Question: I don't know if this is a programming or math question, but I have put together some short examples of FFT. I load in a 440hz wave and add some sine waves on top, but for some reason, the spectrum has a 'wave' that I don't understand.
The spectrum, as I understand it, should have the same |Y(freq)| value for all frequencies.
'''
from pylab import plot, show, xlabel, ylabel, subplot
from scipy import fft, arange
from numpy import linspace, array
# from scipy.io.wavfile import read,write
import scikits.audiolab as audio
import math
def plotSpectru(y,Fs):
n = len(y) # lungime semnal
k = arange(n)
T = n/Fs
frq = k/T # two sides frequency range
frq = frq[range(n/2)] # one side frequency range
Y = fft(y)/n # fft computing and normalization
Y = Y[range(n/2)]
plot(frq,abs(Y),'r') # plotting the spectrum
xlabel('Freq (Hz)')
ylabel('|Y(freq)|')
Fs = 44100; # sampling rate
# (data, rate, bits) = audio.wavread('440Hz_44100Hz_16bit_05sec.wav')
(data, rate, bits) = audio.wavread('250Hz_44100Hz_16bit_05sec.wav')
for n in xrange(0,4*120, 4):
n=n/40.
data = array([x+math.sin(n*idx) for idx,x in enumerate(data)])
y=data[:]
lungime=len(y)
timp=len(y)/44100.
t=linspace(0,timp,len(y))
subplot(2,1,1)
plot(t,y, color="green")
xlabel('Time')
ylabel('Amplitude')
subplot(2,1,2)
plotSpectru(y,Fs)
show()
'''

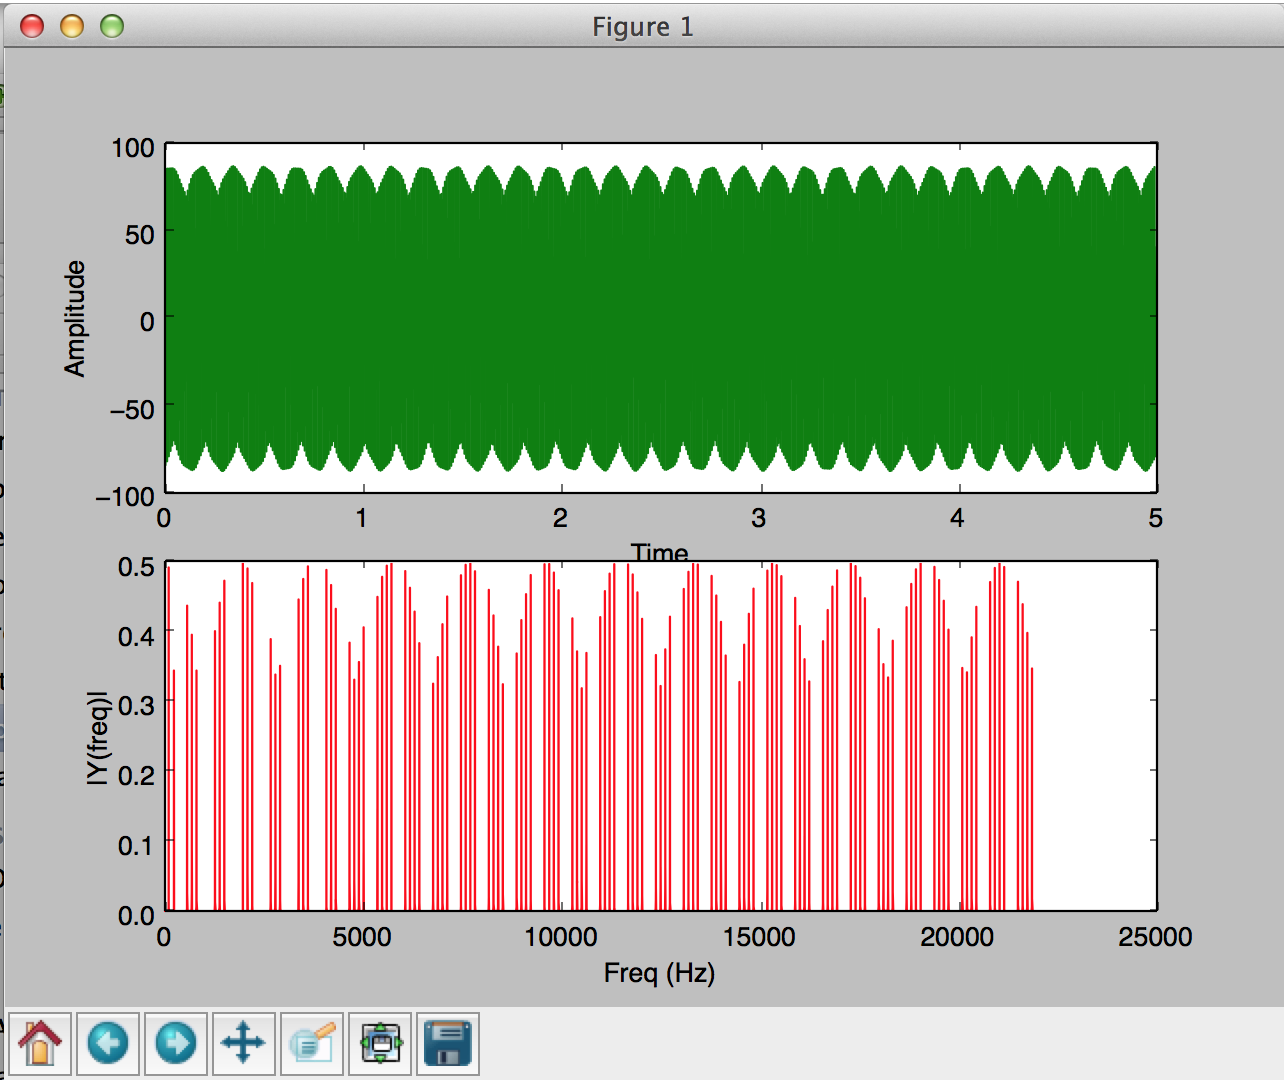
Answer: I do not fully understand how you want to calculate your sine wave? Here is a small example how to add a sine wave with numpy.
'''
duration = len(data)/float(rate)
t = np.linspace(0, len(data), rate*duration)
sinewave = np.sin(2*np.pi*440*t)
data += sinewave
'''
Sorry, I rered your question and recognized my answer did't matched your question.
Even of you really add all positive frequencies (that are analyzed by the fft), you get no uniform |Y(freq)|.
'''
duration = len(data)/float(rate)
t = np.linspace(0, len(data), rate*duration)
allfreqs = np.fft.fftfreq(len(data), 1.0/rate)
for f in allfreqs[:len(allfreqs)/2]:
data += np.sin(2*np.pi*f*t)
'''

As far as I understand it's because of . If you add so many sine waves, it's likely, that some become weaker, some become stronger.
If you assign a random phase to each wave, things look different:
'''
duration = len(data)/float(rate)
t = np.linspace(0, len(data), rate*duration)
allfreqs = np.fft.fftfreq(len(data), 1.0/rate)
for f in allfreqs[:len(allfreqs)/2]:
data += np.sin(2*np.pi*f*t + np.random.rand()*np.pi)
'''